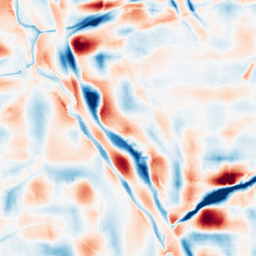
Category: wavelet
Decomposition family: wavelet_dwt
Decomposition parameters: wavelet: coif2
level: 5
Upsampling method: quartic
Upsampling parameters: scale: 8
Upsampling scale: 8